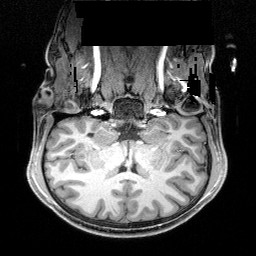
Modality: T1w
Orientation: sagittal
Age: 20
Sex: male
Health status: healthy